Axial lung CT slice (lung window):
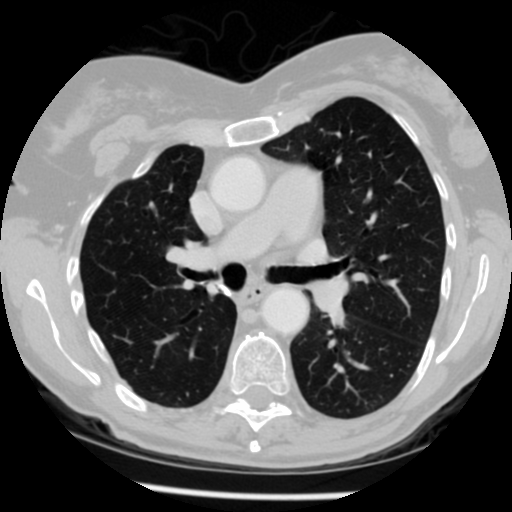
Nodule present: no